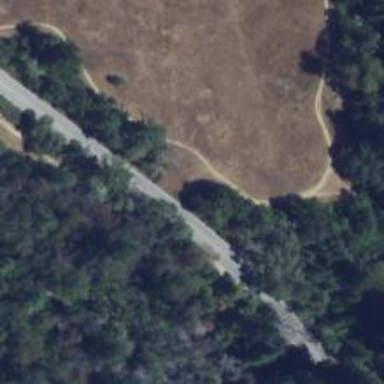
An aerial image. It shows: Path.